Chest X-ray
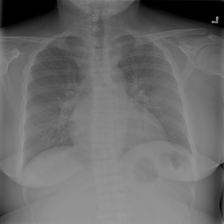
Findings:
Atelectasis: negative
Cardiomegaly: negative
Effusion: negative
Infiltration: negative
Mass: negative
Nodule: negative
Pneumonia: negative
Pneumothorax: negative
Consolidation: negative
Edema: negative
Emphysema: negative
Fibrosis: negative
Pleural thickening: negative
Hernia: negative